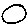
Label: circle